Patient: sex F, age 60
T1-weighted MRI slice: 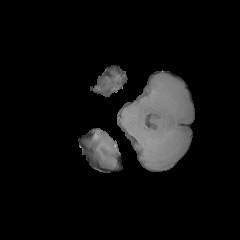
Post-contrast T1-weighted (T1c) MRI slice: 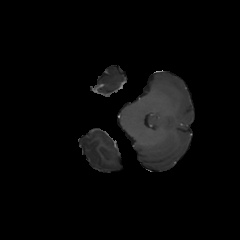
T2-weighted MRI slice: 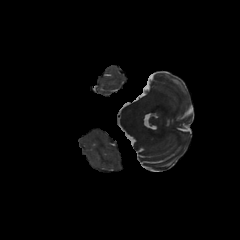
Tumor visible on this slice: no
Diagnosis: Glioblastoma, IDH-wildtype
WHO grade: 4